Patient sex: F
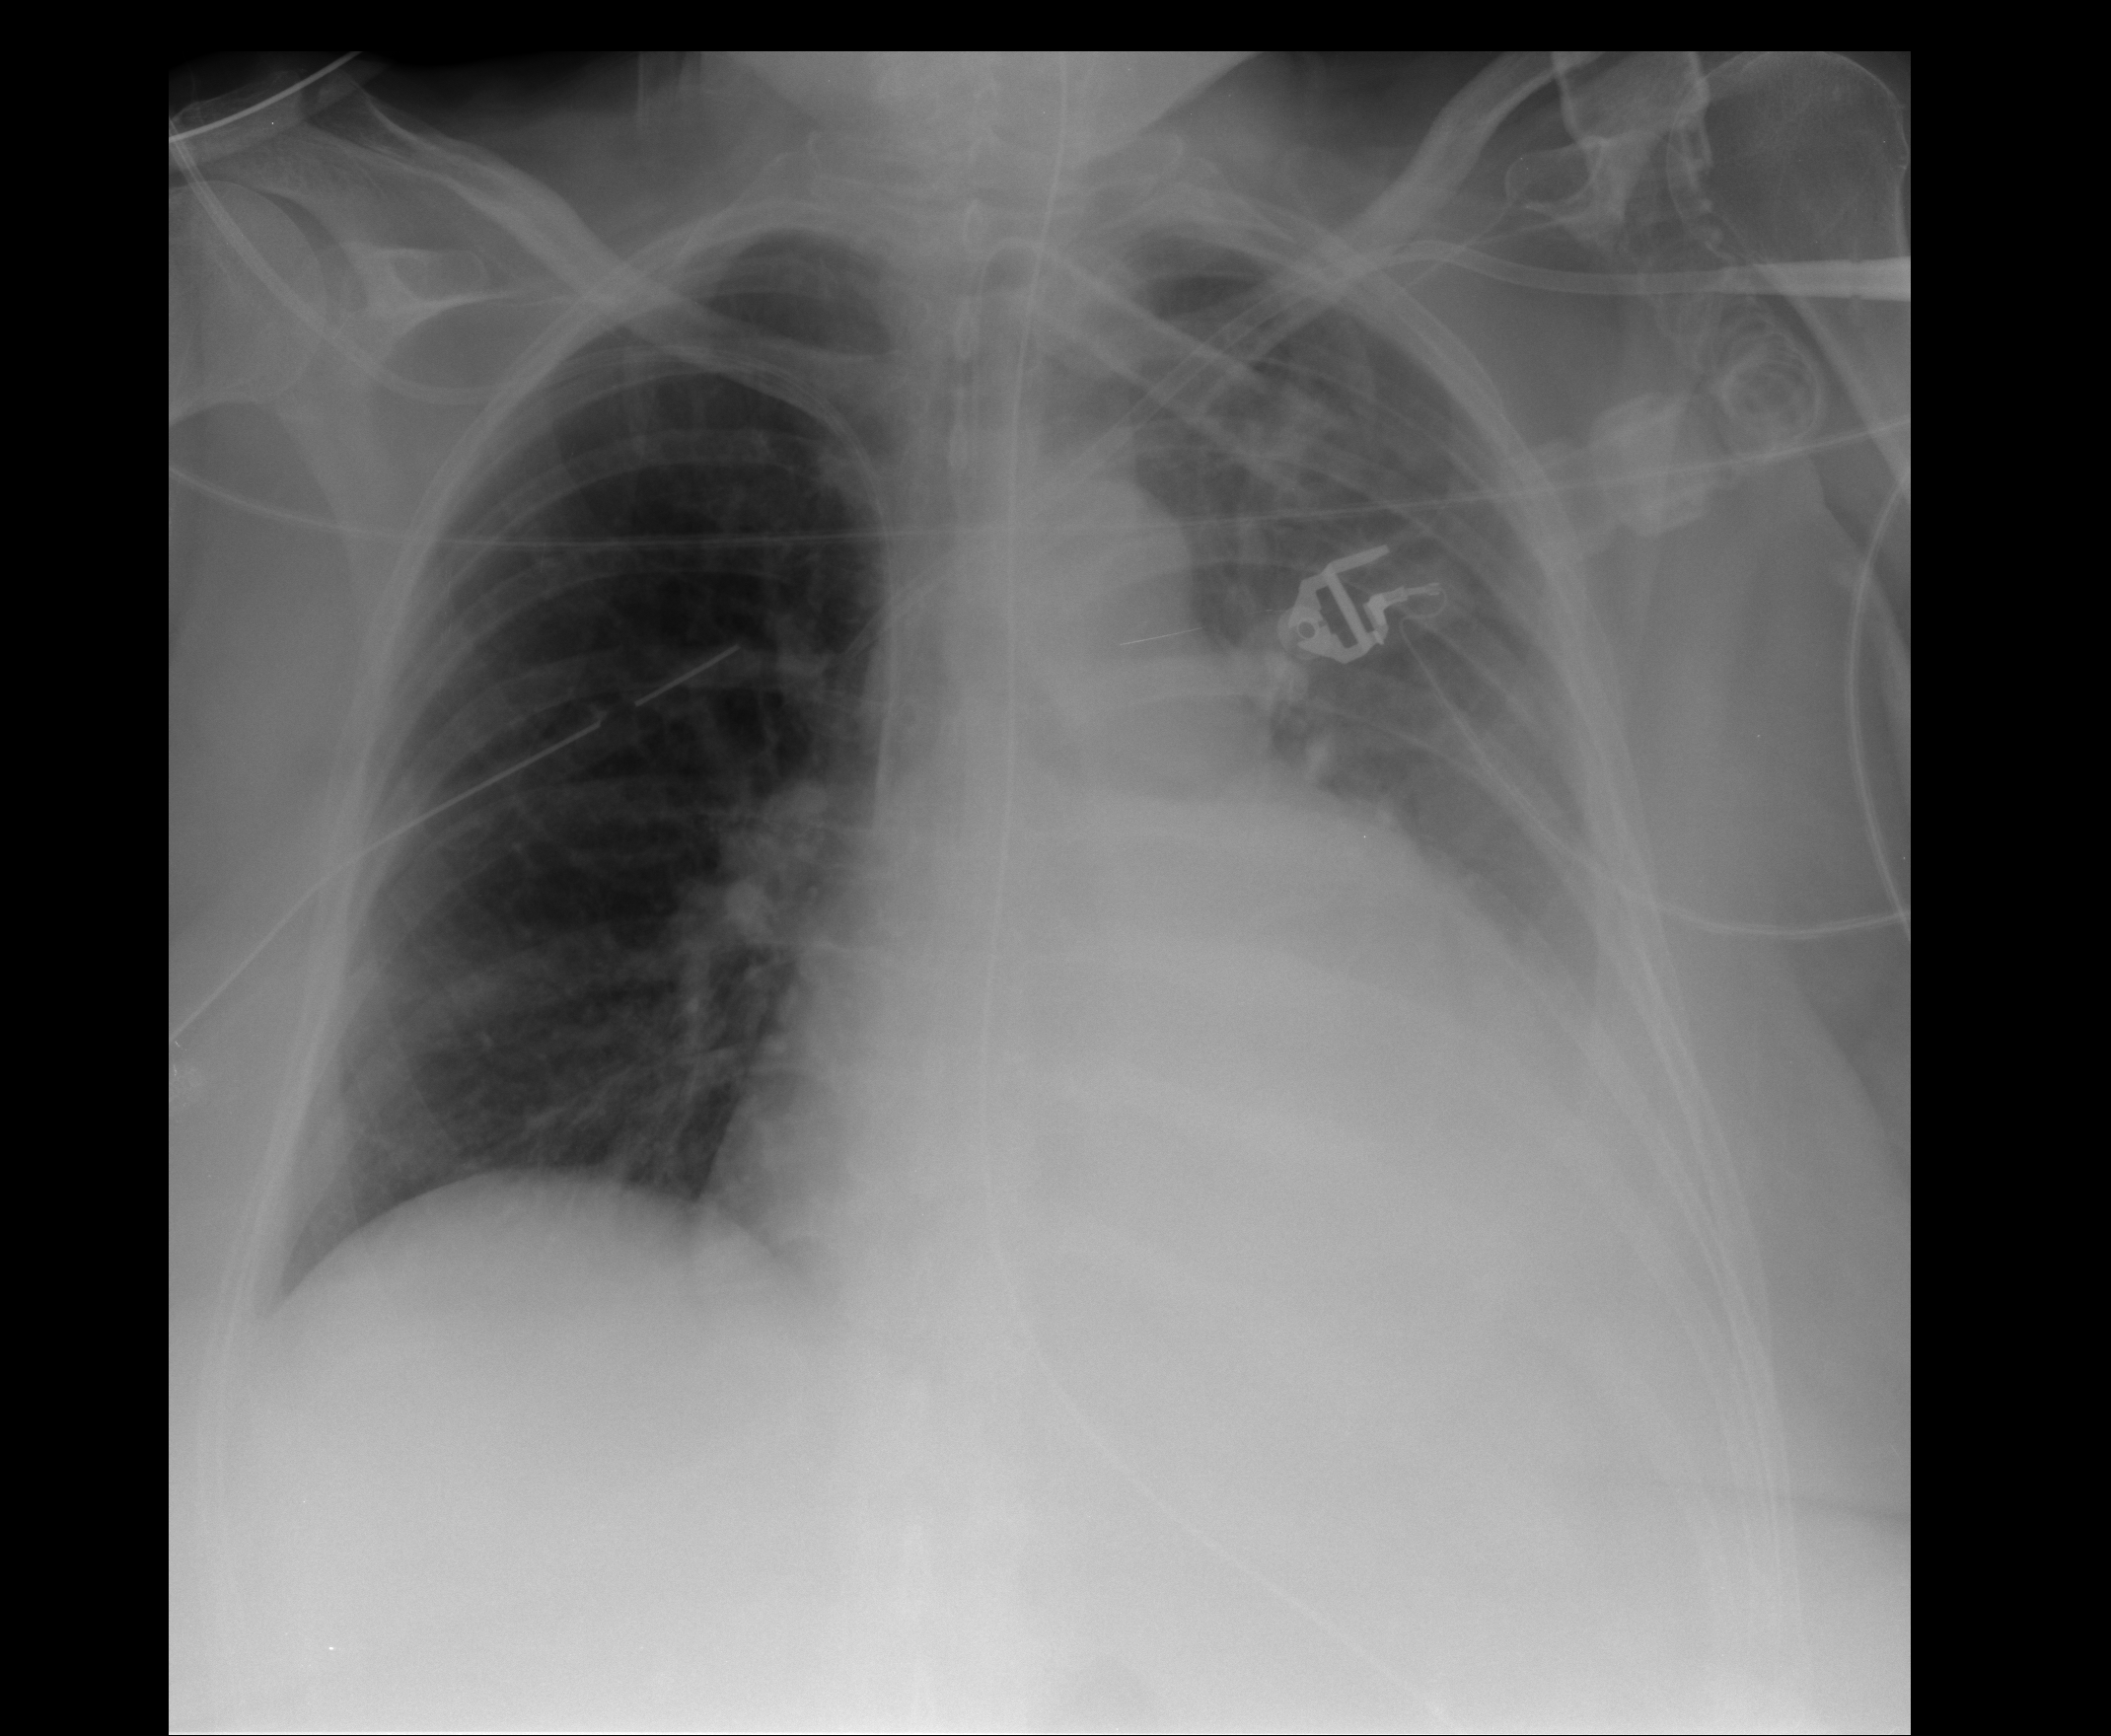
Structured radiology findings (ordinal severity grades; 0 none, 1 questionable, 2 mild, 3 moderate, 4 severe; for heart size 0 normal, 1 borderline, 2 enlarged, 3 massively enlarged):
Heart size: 2
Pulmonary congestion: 1
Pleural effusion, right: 1
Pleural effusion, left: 3
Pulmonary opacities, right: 0
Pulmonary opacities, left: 0
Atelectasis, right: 1
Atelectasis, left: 2